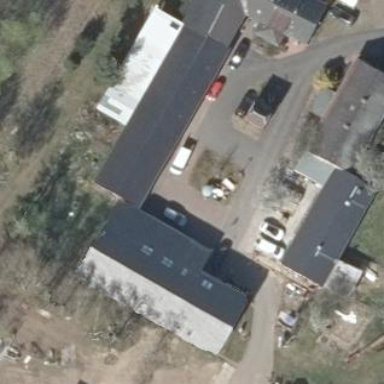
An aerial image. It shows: Residential building.